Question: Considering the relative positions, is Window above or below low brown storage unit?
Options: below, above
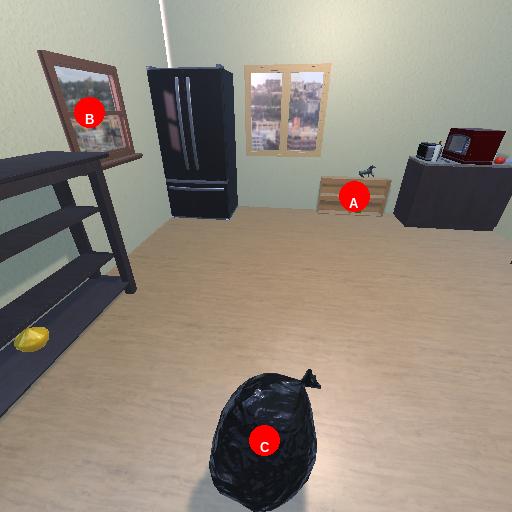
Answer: below